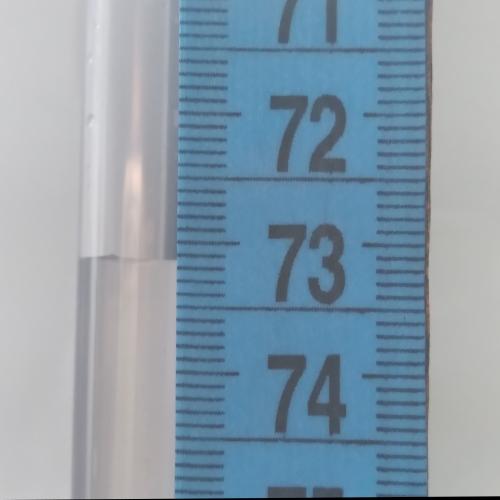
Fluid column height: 73.1 cm